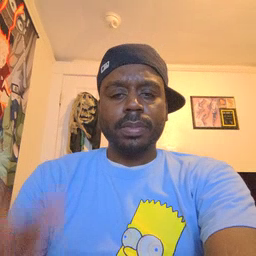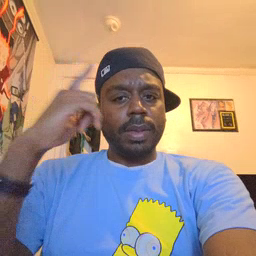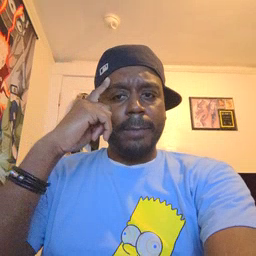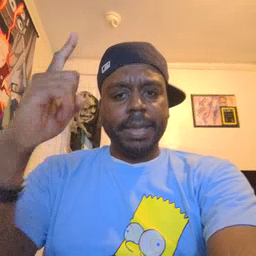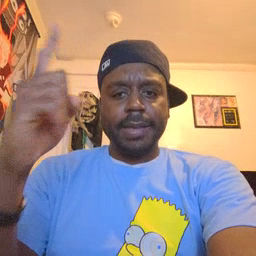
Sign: penny